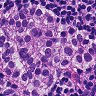
Metastatic tissue present: yes